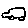
Label: car